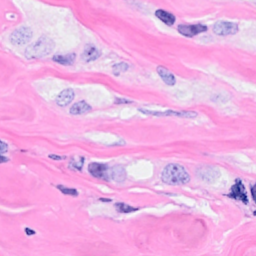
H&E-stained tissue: Breast